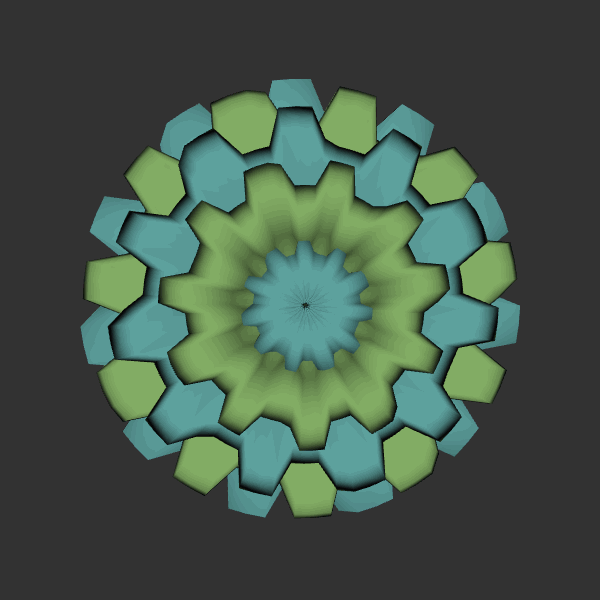
Background: dark